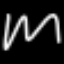
Label: squiggle